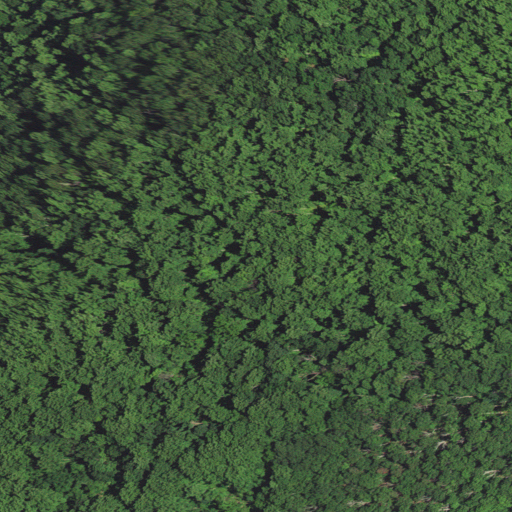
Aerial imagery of mountain in Virginia named Fan Mountains containing only deciduous forest